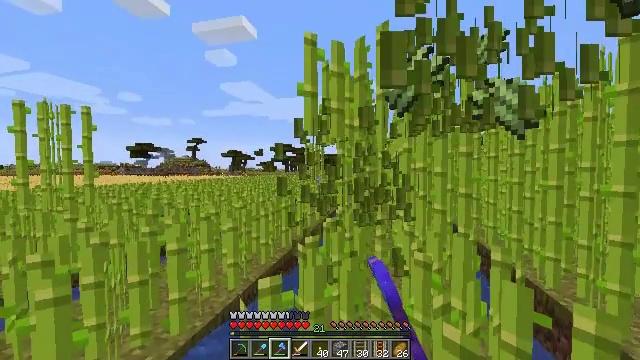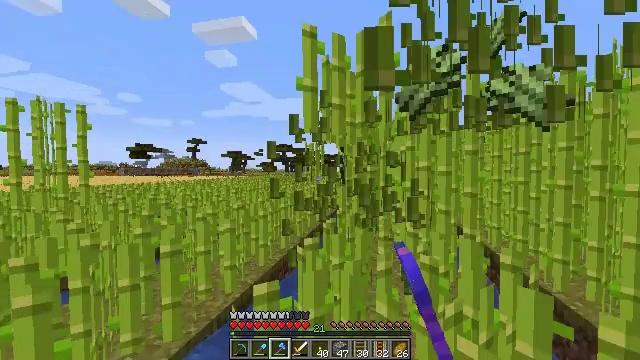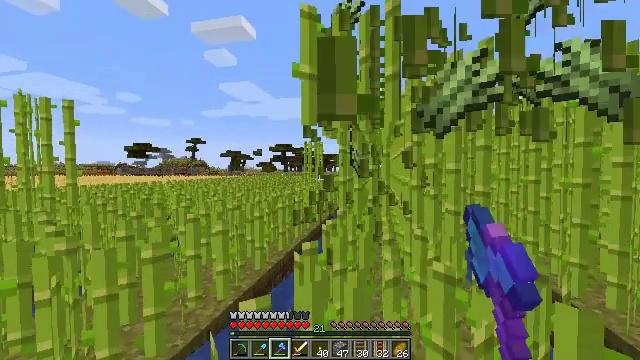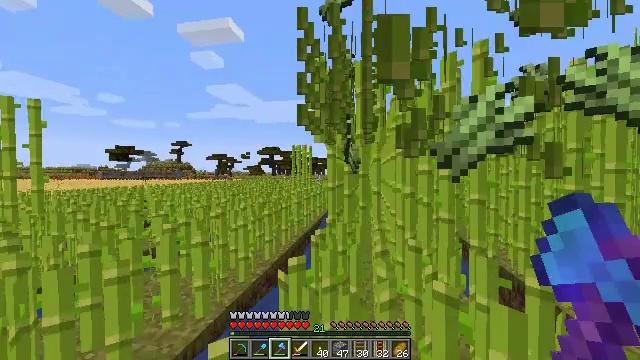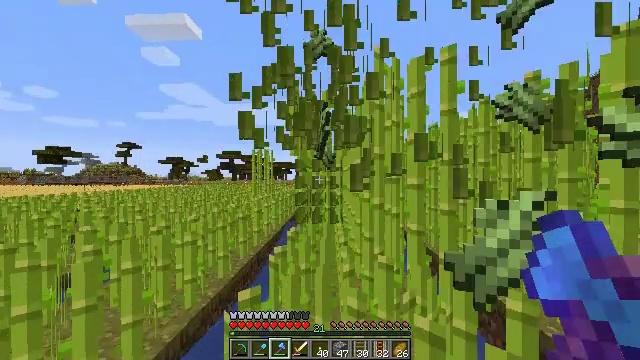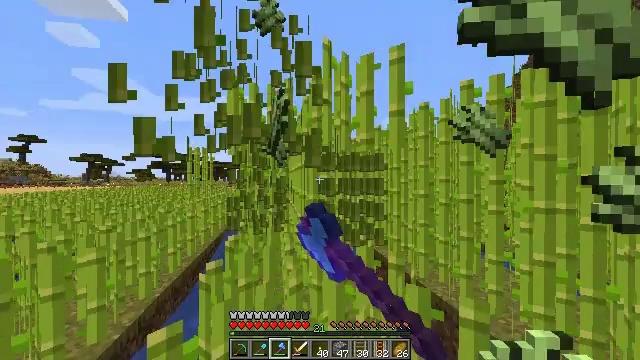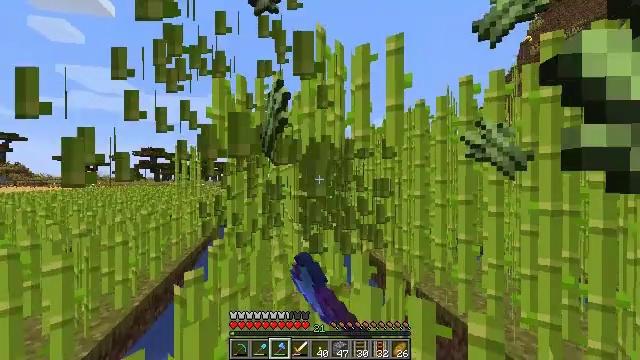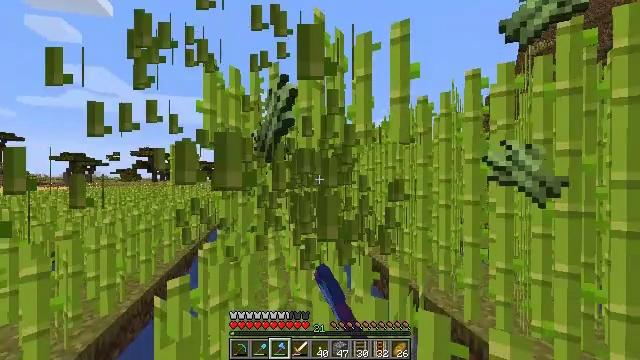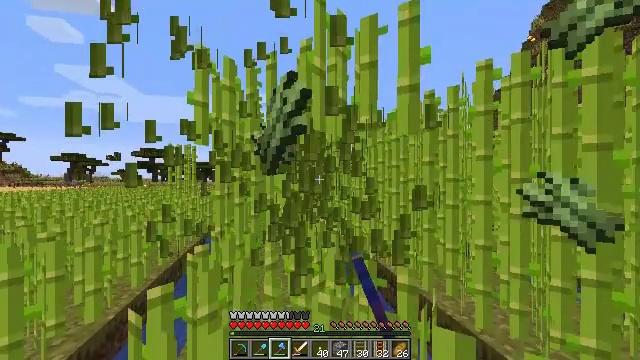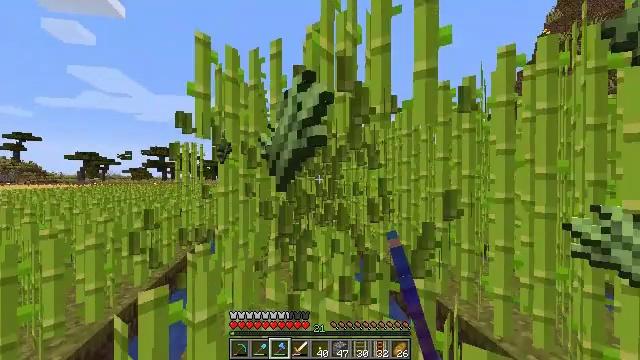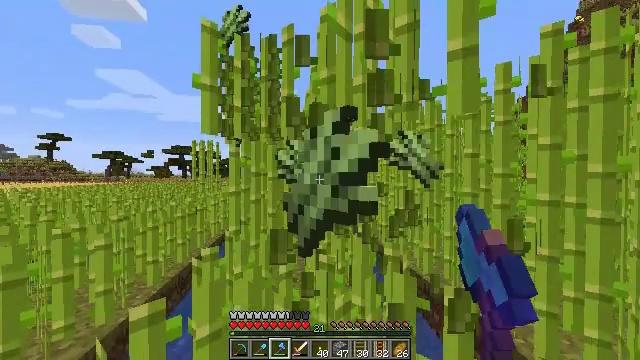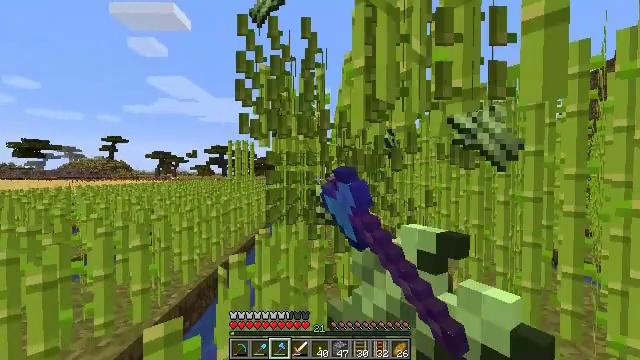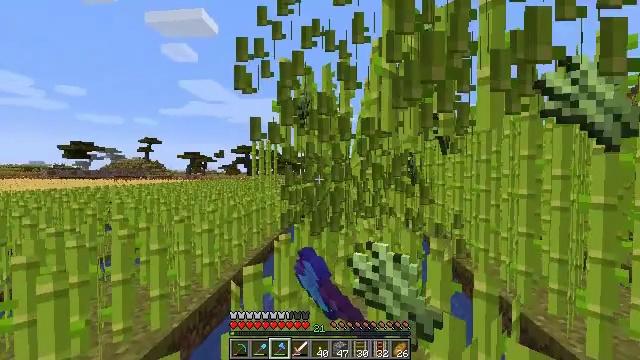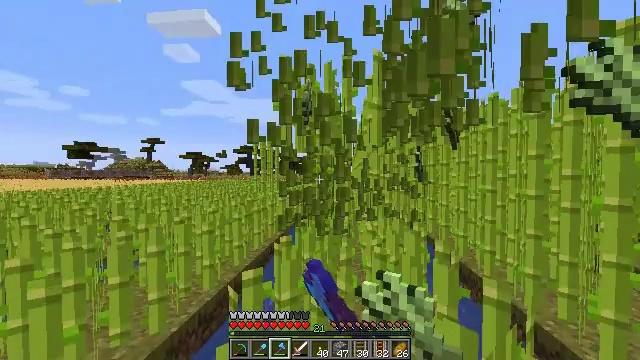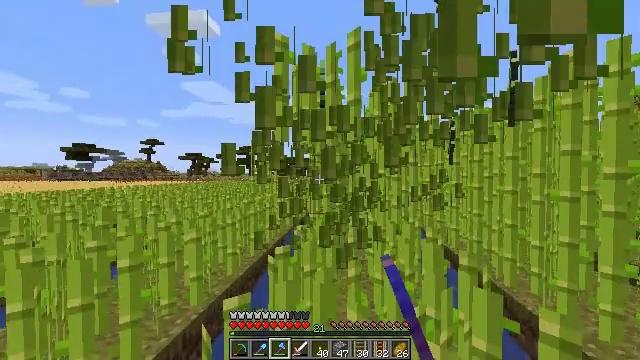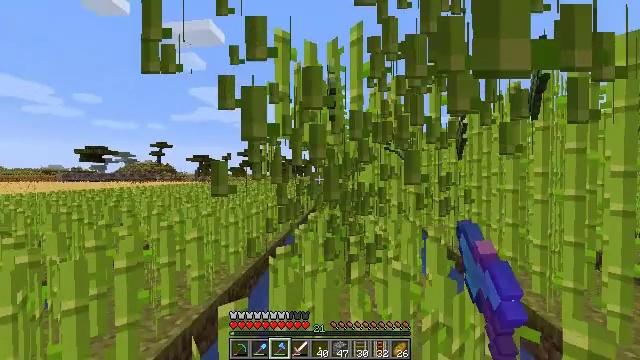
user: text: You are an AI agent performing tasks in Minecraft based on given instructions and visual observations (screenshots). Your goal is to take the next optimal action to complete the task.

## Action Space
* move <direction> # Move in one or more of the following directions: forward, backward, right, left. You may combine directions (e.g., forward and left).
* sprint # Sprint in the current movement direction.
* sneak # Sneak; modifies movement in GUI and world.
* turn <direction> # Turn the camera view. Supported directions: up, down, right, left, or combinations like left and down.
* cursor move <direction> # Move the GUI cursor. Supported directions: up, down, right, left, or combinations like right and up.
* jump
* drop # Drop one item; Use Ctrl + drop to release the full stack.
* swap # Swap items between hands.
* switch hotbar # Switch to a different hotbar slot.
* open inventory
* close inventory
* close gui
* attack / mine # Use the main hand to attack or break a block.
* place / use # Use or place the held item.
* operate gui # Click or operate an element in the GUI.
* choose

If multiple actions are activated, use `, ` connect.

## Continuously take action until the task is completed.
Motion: motion action
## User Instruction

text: Break the sugar cane.
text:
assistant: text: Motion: move forward, attack / mine
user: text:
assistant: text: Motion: move forward, attack / mine
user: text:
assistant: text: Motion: move forward, turn right, attack / mine
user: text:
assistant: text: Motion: move forward, turn right and up, attack / mine
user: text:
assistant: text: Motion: move forward, turn right, attack / mine
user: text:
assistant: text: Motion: move forward, turn right, attack / mine
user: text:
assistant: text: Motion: move forward, attack / mine
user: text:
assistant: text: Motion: move forward, attack / mine
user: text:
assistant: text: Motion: move forward, turn left, attack / mine
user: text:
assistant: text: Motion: move forward, turn left, attack / mine
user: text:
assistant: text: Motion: move forward, turn left, attack / mine
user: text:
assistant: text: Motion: move forward, turn left, attack / mine
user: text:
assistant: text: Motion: move forward, attack / mine
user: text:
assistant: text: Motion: move forward, sprint, attack / mine
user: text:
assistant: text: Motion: move forward, sprint, attack / mine
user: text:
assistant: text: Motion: move forward, sprint, attack / mine
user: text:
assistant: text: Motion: move forward, sprint, attack / mine
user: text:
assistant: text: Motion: move forward, sprint, attack / mine
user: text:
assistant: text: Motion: move forward, sprint, turn right, attack / mine
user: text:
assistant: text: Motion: move forward, sprint, turn right, attack / mine
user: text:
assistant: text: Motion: move forward, sprint, turn right, attack / mine
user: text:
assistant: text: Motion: move forward, sprint, turn right, attack / mine
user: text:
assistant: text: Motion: move forward, sprint, turn right, attack / mine
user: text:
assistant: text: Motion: move forward, sprint, turn right, attack / mine
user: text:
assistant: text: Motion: move forward, sprint, attack / mine
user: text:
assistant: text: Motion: move forward, sprint, attack / mine
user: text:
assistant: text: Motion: move forward, sprint, turn left, attack / mine
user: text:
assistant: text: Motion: move forward, sprint, turn left, attack / mine
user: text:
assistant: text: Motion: move forward, sprint, turn left, attack / mine
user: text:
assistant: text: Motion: move forward, sprint, turn left, attack / mine